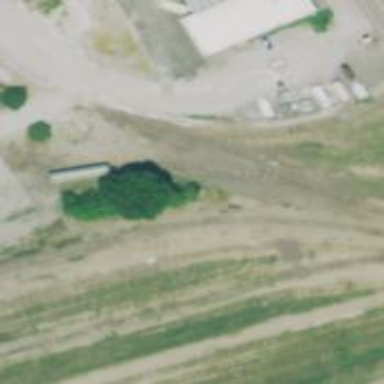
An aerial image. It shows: Railway siding with rails.